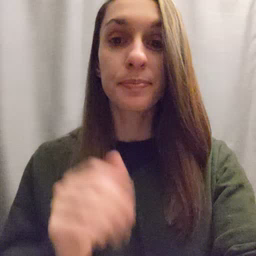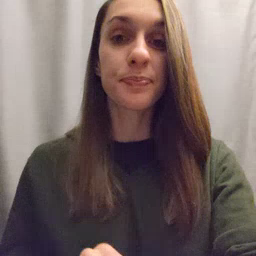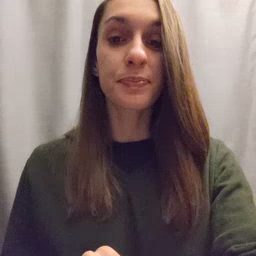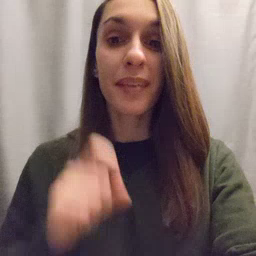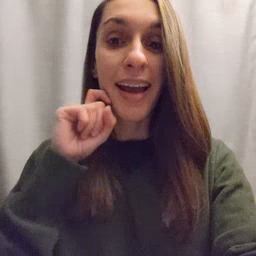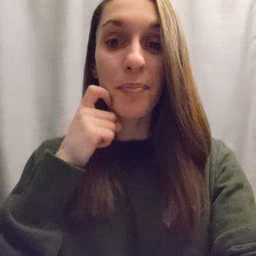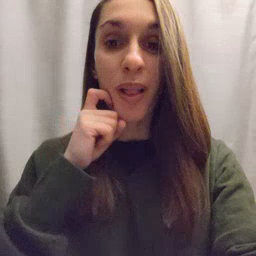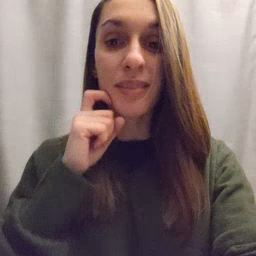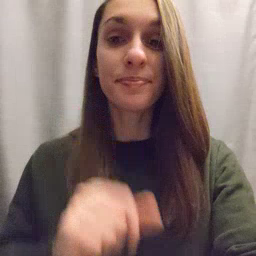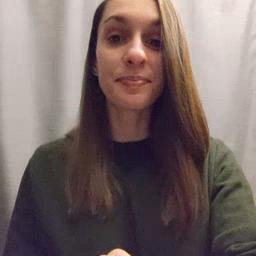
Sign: apple